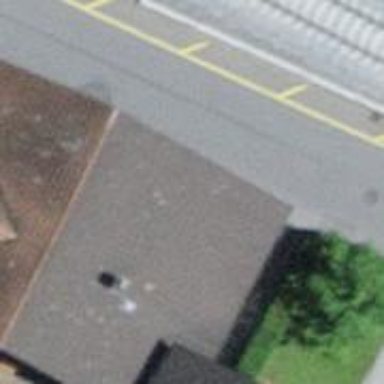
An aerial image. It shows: Asphalt platform with shelter for public transport.